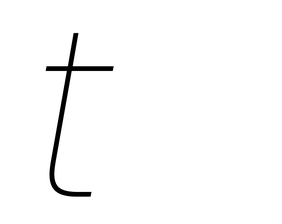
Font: Poppins-ThinItalic